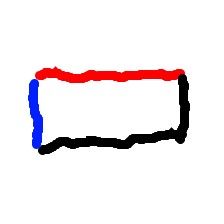
Shape: rectangle